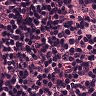
Metastatic tissue present: no